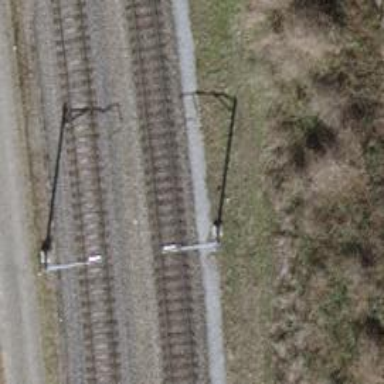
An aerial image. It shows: Railway milestone.